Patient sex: F
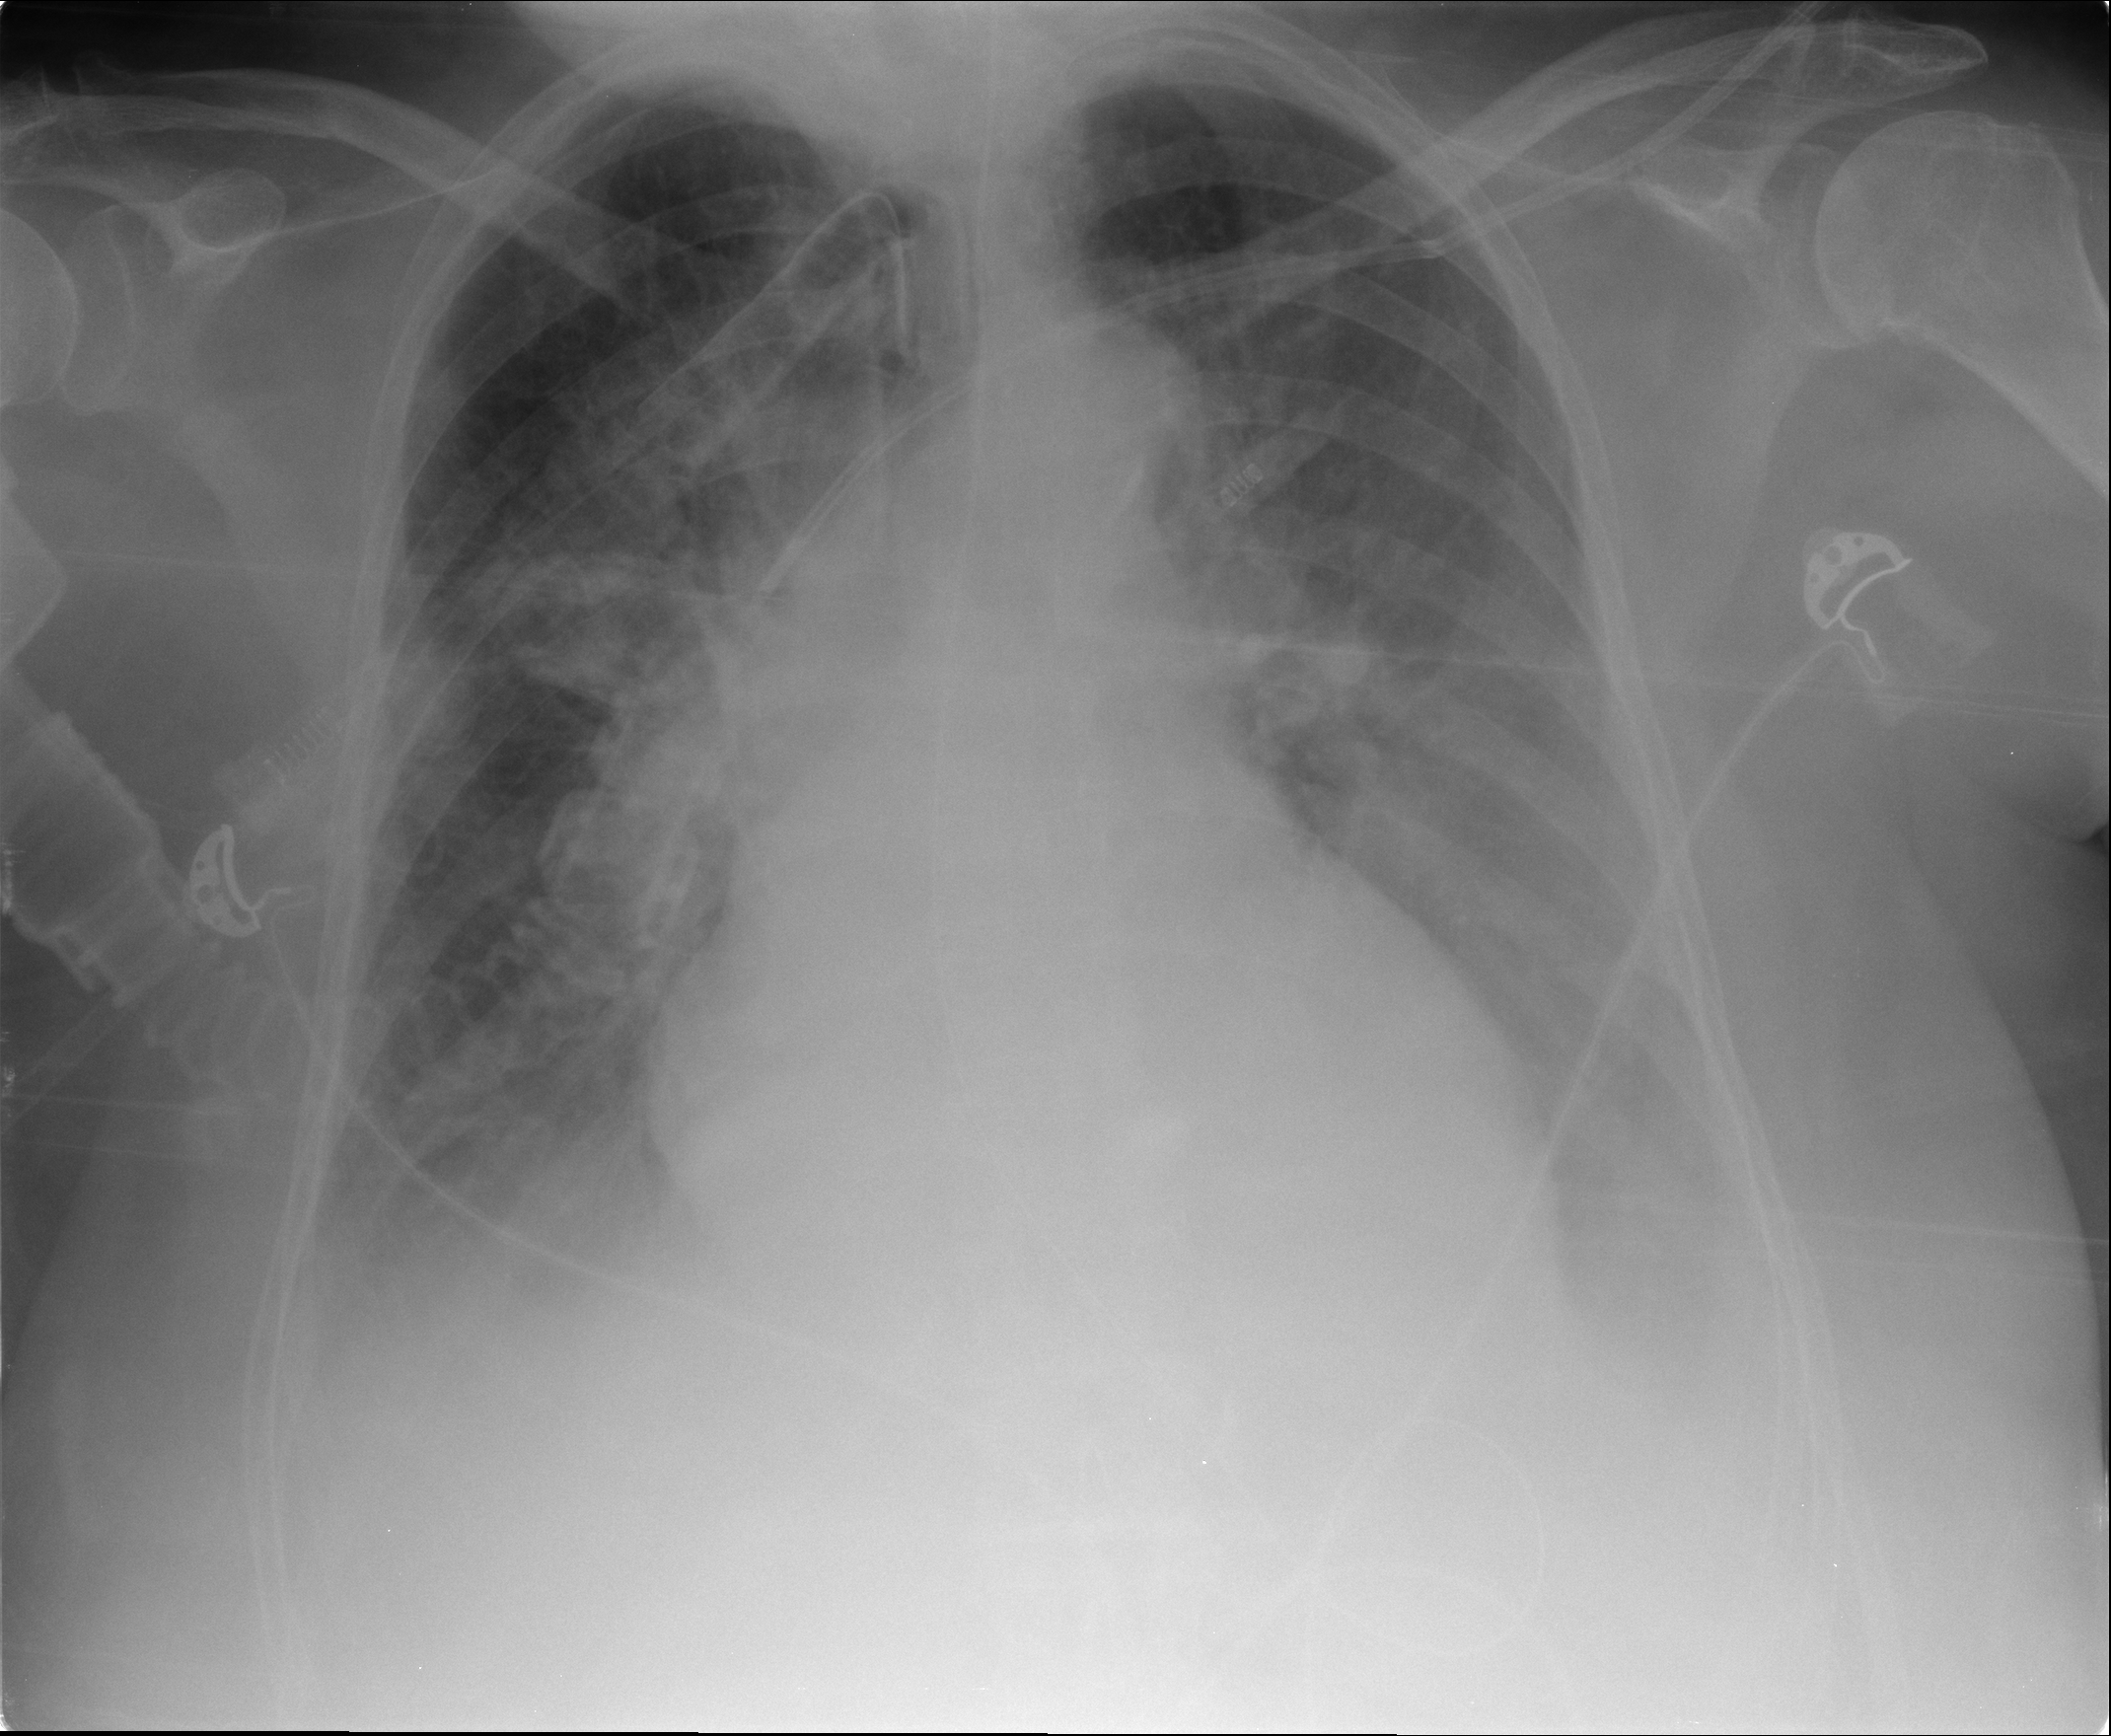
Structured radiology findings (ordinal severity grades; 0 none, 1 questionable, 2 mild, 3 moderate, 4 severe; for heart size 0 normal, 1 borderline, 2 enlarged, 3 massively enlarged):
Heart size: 2
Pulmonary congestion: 2
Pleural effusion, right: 2
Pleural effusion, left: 3
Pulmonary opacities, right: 2
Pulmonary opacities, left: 2
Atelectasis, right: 2
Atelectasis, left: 1